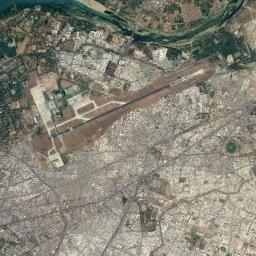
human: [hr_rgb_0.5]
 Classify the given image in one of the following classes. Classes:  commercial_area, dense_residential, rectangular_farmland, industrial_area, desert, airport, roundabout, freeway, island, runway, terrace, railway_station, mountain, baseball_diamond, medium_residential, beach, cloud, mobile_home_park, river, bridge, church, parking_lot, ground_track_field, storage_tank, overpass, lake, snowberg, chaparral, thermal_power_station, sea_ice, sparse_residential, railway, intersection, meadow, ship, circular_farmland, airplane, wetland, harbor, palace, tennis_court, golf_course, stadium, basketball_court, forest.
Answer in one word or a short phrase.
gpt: airport